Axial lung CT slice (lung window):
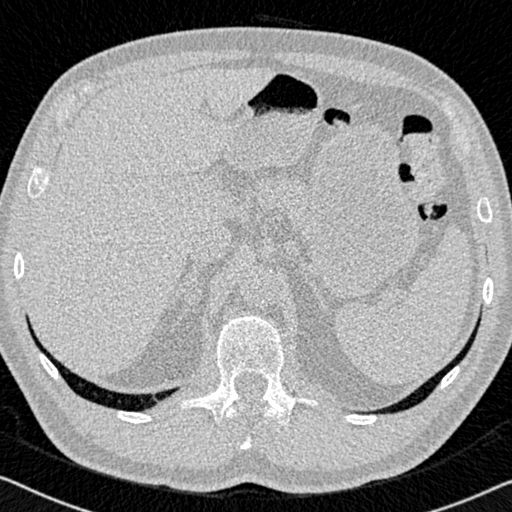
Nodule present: no